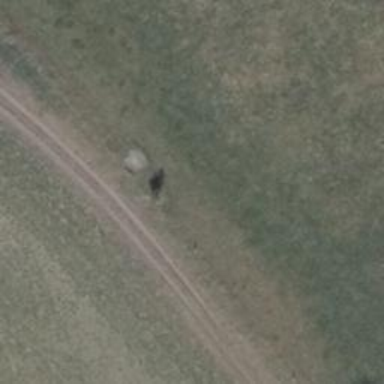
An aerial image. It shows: Grass track road with grade 5 tracktype.